Aerial crown-view tile of a tropical tree (Barro Colorado Island, Panama), acquired 20241216:
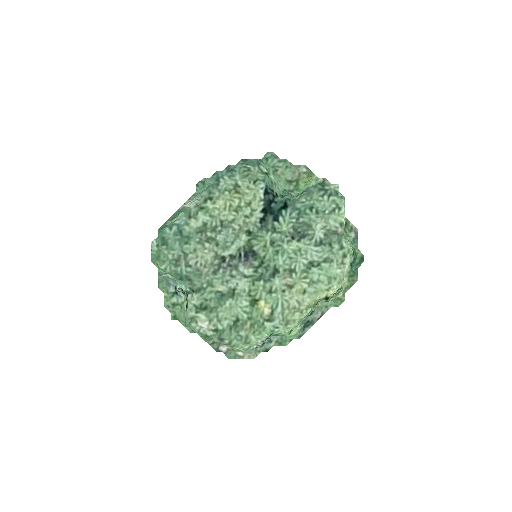
Species: Cecropia insignis
GBIF accepted scientific name: Cecropia insignis
Crown area: 43.619 m²